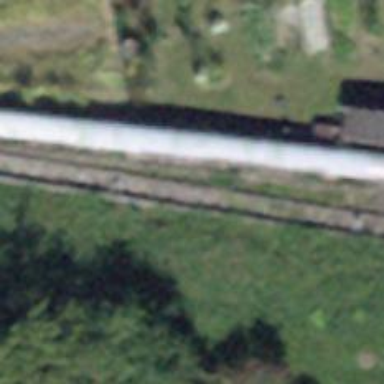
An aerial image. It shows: Funicular railway.